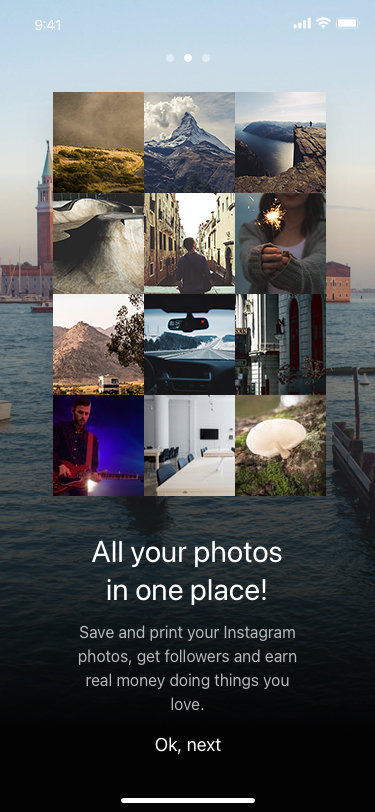
Text in this UI design:
Ok, next
All your photos
in one place!
Save and print your Instagram
photos, get followers and earn
real money doing things you love.